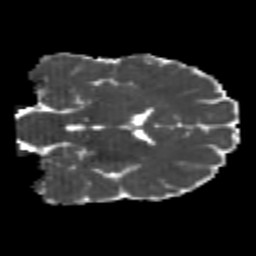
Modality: MD
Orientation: coronal
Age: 24
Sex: male
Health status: healthy
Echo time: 0.074 s